Question: I have columns of data, each cell is a formula referencing data from several rows on another sheet (based on a dropdown box).
I now need to update many columns at once and simply copying the formula down into the next cell in the column, Excel tries to match the 'wrong' cells - the column is going down, the rows are going across, meaning I'd have to type in the correct cells manually every time I copy down this formula.
The rows are updated daily with pulled data/VBA and I can't touch the formatting of the columns either.
Not sure how to do this quickly. I have dates placed down each row/column, if that could be used somehow.

Shown: 2 different sheets, example of 2 rows a single cell will reference. There are many of these rows and columns. This is the formula:
=IF($B$7=1,'xx'!L619,IF($B$7=2,'xx'!M619,IF($B$7=3,'xx'!N619,IF($B$7=4,'xx'!Q619,IF($B$7=5,'xx'!Q619,0)))))
When copying the cells down, the formula updates L619, M619... with L620, M620... when instead I'd need P619, Q619...
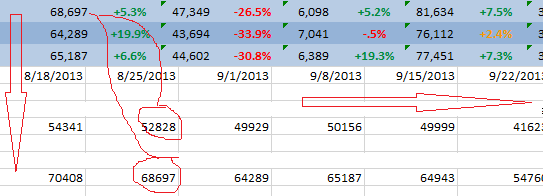
Answer: This may help if you adapt it to your situation:
You can use the OFFSET or INDEX functions to set your spreadsheet up in such a way to transpose a horizontal row of data into a vertical column of data (and be able to drag the formula).
The trick is, you need a column (you can even hide it) with your increments in the cells i.e. 0,1,2,3,4,5,6,7...n
For example:
A1:A101 are where my increment values from 0 to 100 are.
my horizontal data starts at E15, and continues on with F15, G15, H15, etc.
This is my formula:
= OFFSET($E$15,0,$A1)
When I drag this down in a column, it corresponds exactly to the horizontal rows of data. The same thing can be done using INDEX.
Your situation sounds a little more complicated, but you might be able to build on this to suit your needs.